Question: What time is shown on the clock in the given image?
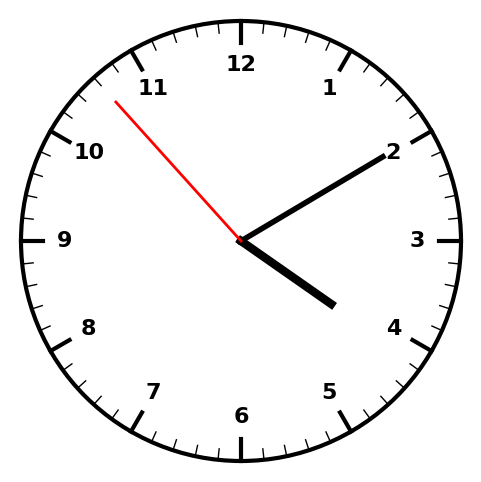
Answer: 04:09:53